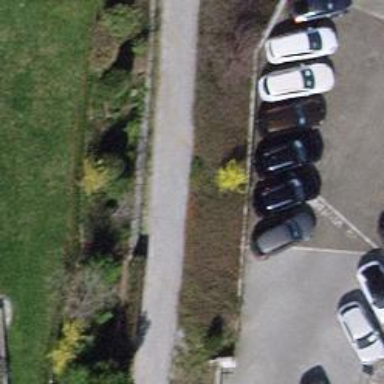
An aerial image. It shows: Footway with surface of fine gravel.